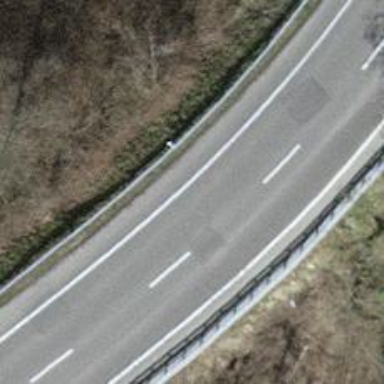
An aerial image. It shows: Secondary road with asphalt surface. The road has exclusive cycle lane on the left.